Aerial crown-view tile of a tropical tree (Barro Colorado Island, Panama), acquired 20241216:
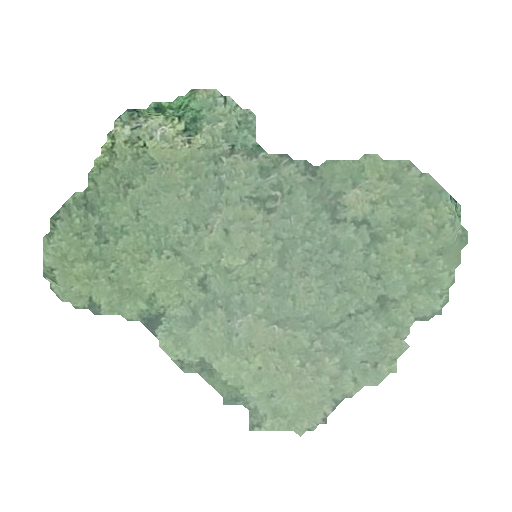
Species: Jacaranda copaia
GBIF accepted scientific name: Jacaranda copaia
Crown area: 129.322 m²